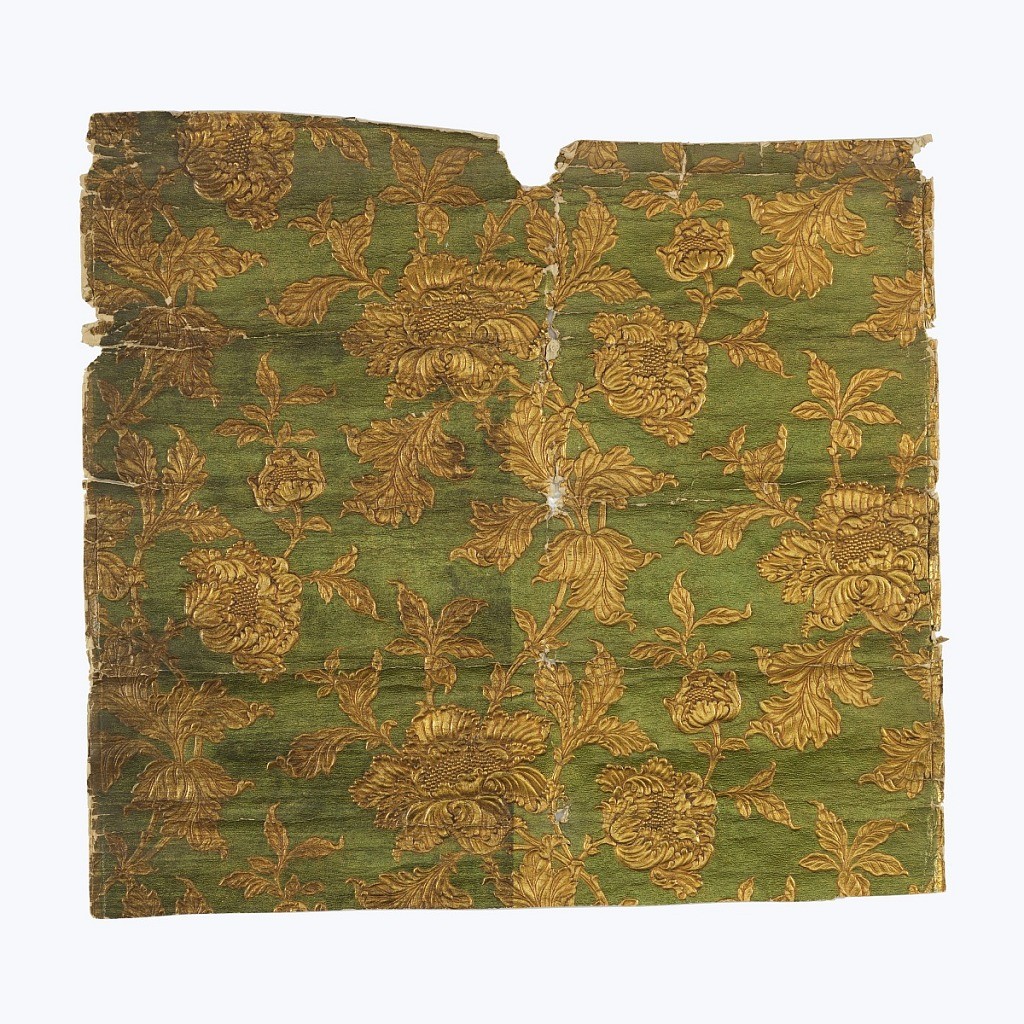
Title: Sidewall
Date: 1875–99
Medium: Block-printed paper, embossed
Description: Imitation leather. Embossed realistic interpretations of large chrysanthemums and leaves, on serpentine stems, printed in metallic lime green and metallic gold.